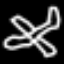
Label: airplane